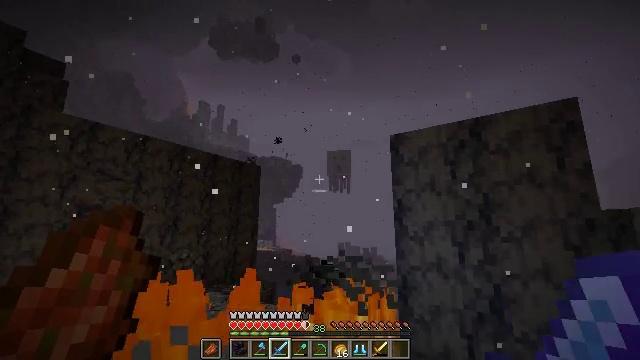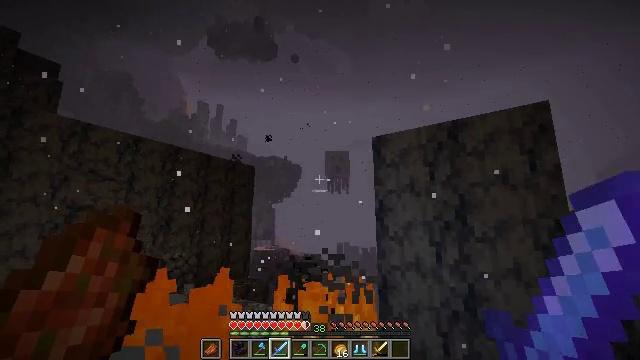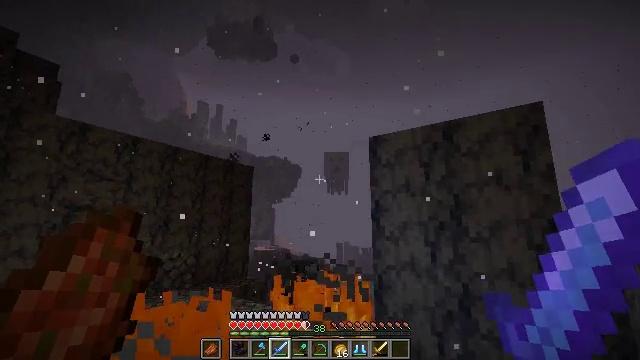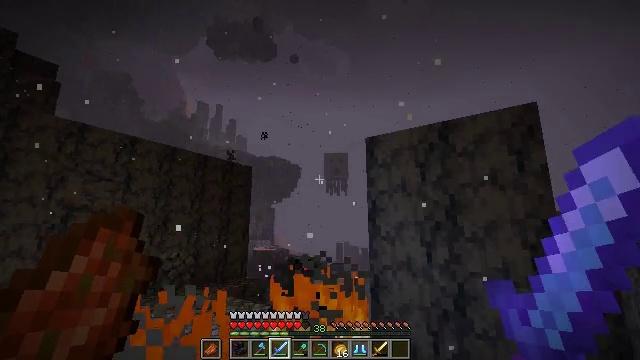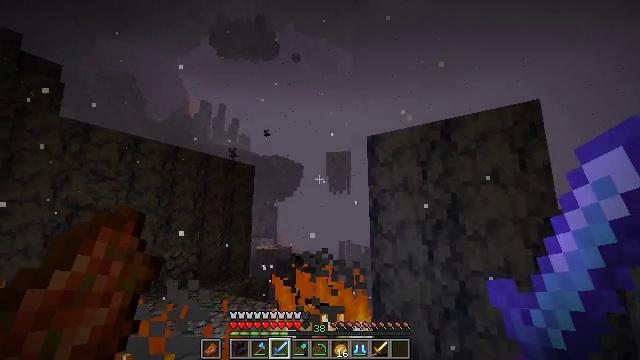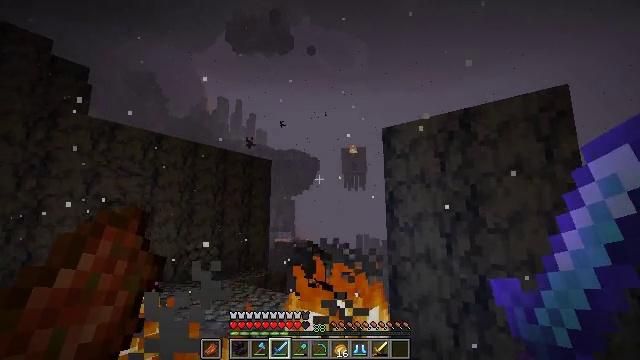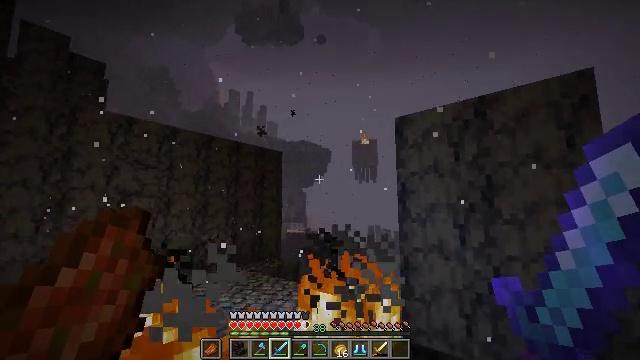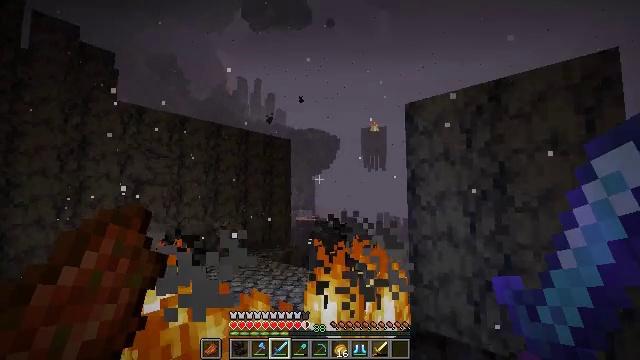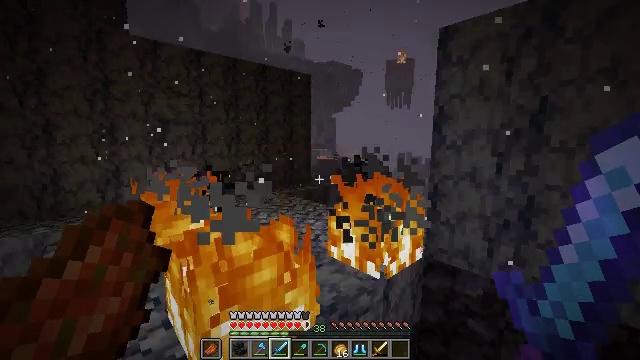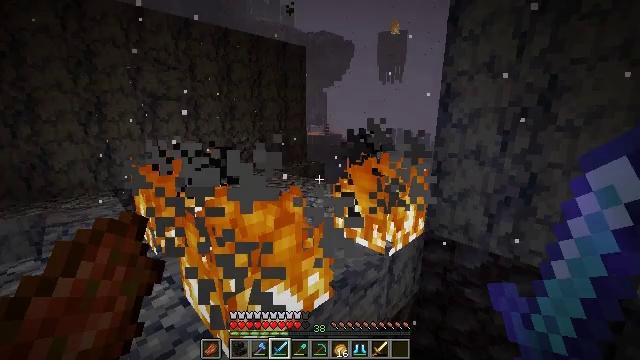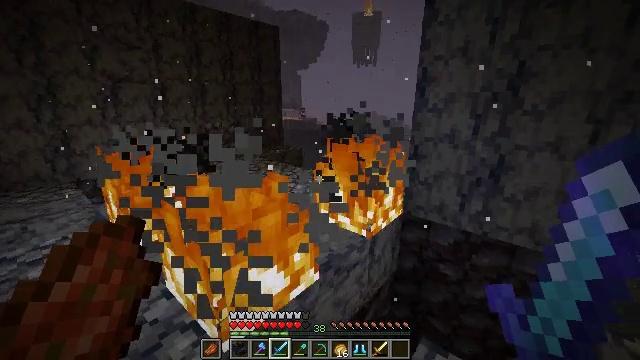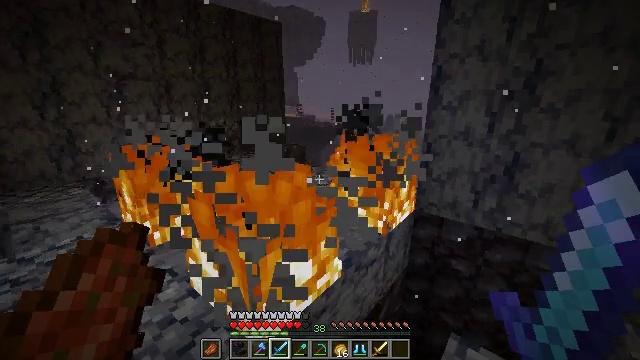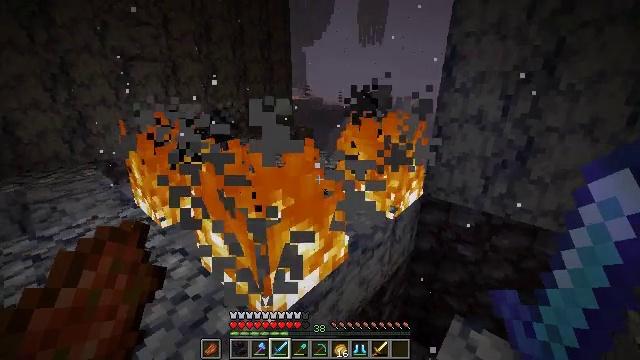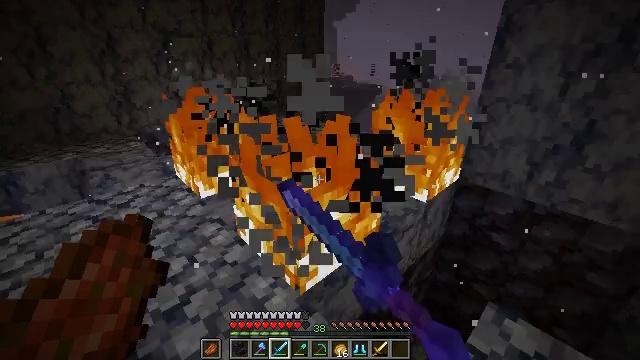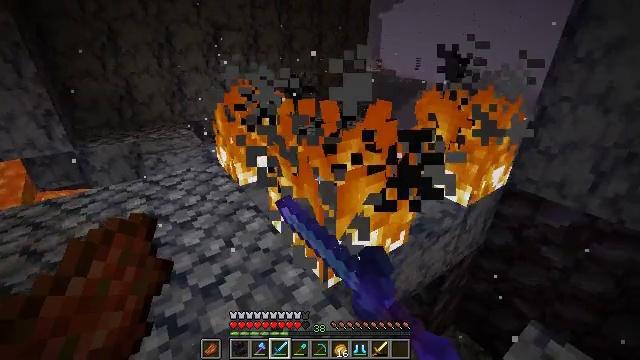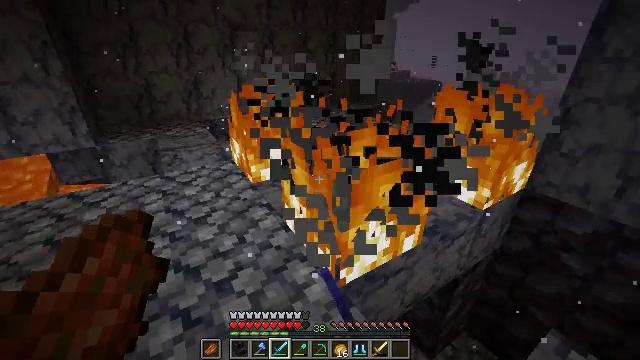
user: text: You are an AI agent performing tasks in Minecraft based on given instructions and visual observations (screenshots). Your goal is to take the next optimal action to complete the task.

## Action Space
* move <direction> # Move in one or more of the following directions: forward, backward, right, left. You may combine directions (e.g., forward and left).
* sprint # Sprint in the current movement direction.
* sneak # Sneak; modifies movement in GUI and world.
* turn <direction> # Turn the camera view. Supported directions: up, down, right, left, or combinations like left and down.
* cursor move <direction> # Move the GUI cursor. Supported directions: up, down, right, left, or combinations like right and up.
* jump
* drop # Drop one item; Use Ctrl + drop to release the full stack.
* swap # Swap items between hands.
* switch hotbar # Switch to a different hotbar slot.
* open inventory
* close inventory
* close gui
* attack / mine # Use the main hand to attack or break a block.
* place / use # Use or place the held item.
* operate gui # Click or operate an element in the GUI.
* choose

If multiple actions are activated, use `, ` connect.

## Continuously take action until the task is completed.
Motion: motion action
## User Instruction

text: Remove the fire source.
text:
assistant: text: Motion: no_op
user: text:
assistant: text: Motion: no_op
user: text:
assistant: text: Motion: no_op
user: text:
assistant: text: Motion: no_op
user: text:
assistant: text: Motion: turn left and down
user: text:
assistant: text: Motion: turn left and down
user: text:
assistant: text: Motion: turn left and down
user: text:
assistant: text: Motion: move left, turn left and down
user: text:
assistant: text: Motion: move left, turn right and down
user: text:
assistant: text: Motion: move left, turn right and down
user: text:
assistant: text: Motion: no_op
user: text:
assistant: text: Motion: turn left and down, attack / mine
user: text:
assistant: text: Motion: turn left and down, attack / mine
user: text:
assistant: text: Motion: turn left and down, attack / mine
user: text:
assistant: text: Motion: turn left
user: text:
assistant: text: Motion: attack / mine
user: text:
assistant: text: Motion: move forward and move left, turn down, attack / mine
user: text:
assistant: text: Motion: move forward and move left, turn right, attack / mine
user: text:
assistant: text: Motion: move forward and move left, turn right
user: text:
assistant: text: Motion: attack / mine
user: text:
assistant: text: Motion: turn up, attack / mine
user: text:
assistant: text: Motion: move left, turn left and up, attack / mine
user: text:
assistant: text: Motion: move left, attack / mine
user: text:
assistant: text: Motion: move left, attack / mine
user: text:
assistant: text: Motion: move left, turn down, attack / mine
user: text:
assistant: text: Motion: move left, attack / mine
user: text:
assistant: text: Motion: turn right, attack / mine
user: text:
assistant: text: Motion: turn right and down, attack / mine
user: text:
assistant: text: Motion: turn right and down, attack / mine
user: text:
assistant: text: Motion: turn right and down, attack / mine